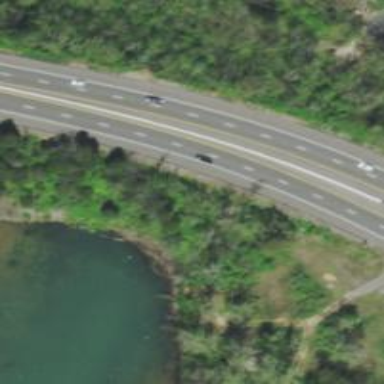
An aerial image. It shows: This image shows trunk highway that functions as expressway.